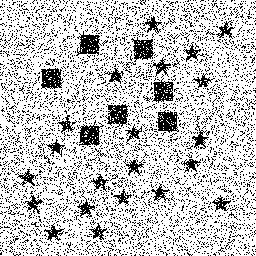
Squares: 7
Triangles: 0
Stars: 21
Total shapes: 28